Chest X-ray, AP view. Patient: 32 years old, sex F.
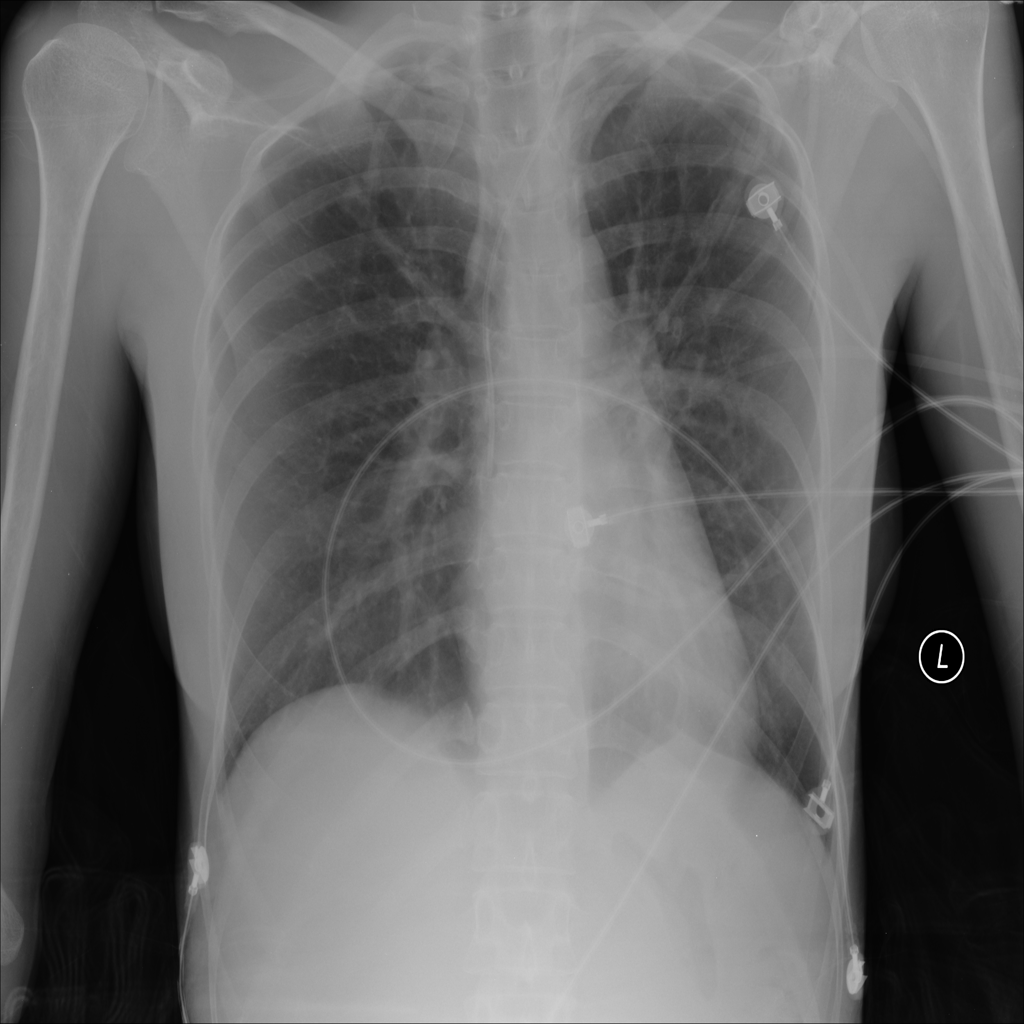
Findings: No Finding